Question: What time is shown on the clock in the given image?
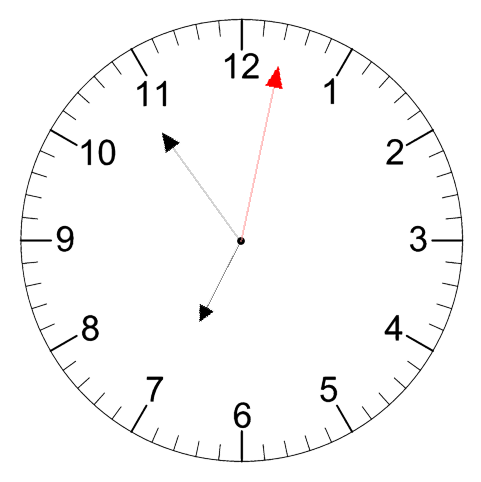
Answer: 06:54:02